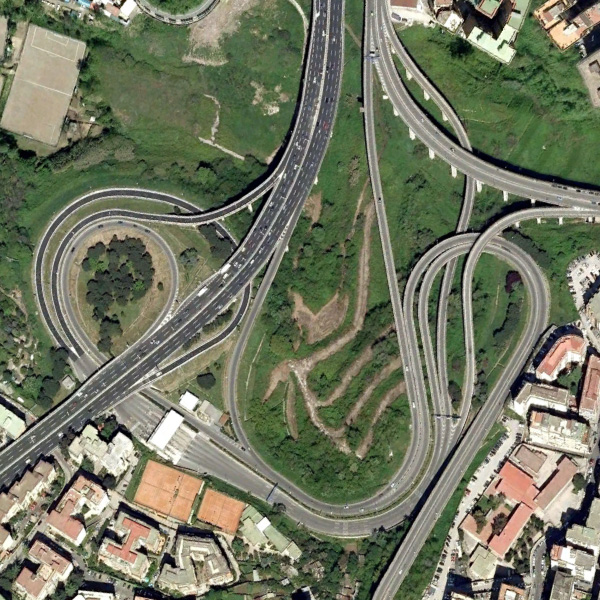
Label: Viaduct